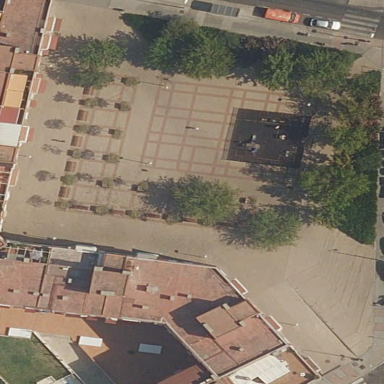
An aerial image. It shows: Park.